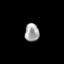
Tissue: skin
Cell type: Epithelial cells
Senescence score: 0.2579
Nuclear area (px): 255
Mean DAPI intensity: 162.067